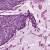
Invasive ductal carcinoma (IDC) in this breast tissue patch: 1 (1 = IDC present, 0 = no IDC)